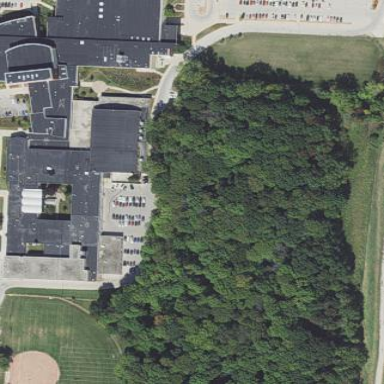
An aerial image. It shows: School.